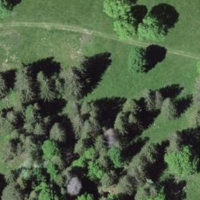
EUNIS habitat code: 41
Species observed at this site:
Lysimachia nemorum